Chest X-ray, AP view. Patient: 28 years old, sex M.
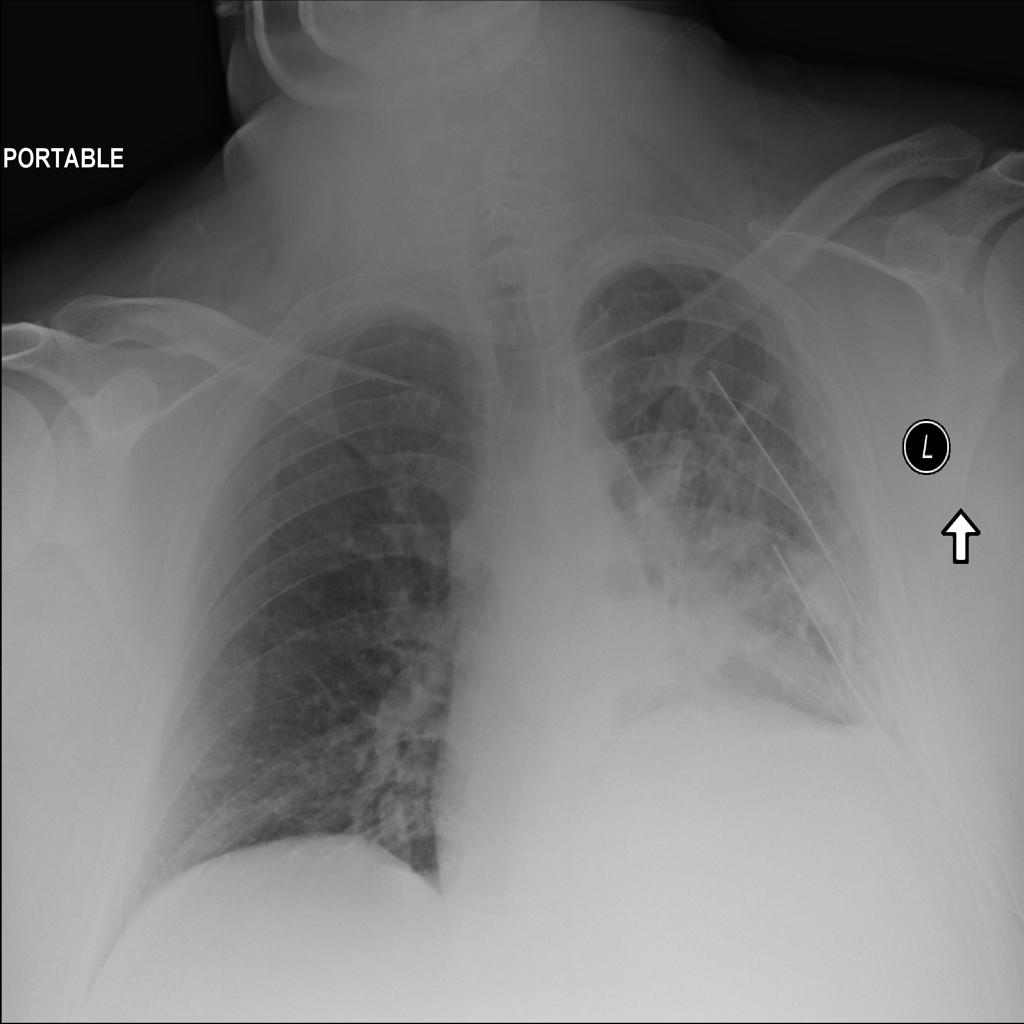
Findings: Mass, Pneumothorax